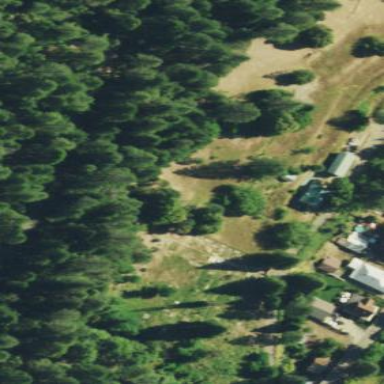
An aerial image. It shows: Cemetery.